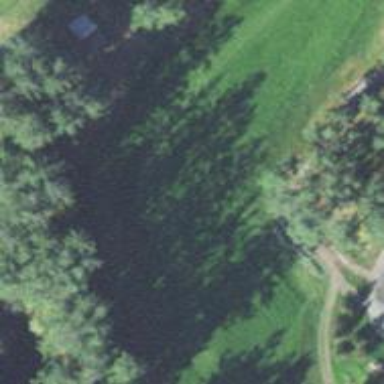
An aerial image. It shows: Golf hole.